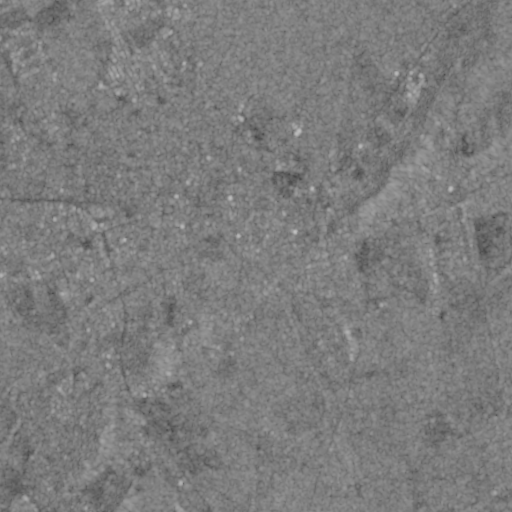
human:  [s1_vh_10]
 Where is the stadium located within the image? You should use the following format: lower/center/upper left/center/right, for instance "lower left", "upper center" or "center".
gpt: The stadium is located in the center left of the image.
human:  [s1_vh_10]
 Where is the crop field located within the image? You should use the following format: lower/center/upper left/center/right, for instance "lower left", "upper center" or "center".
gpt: There is no crop field in the image.

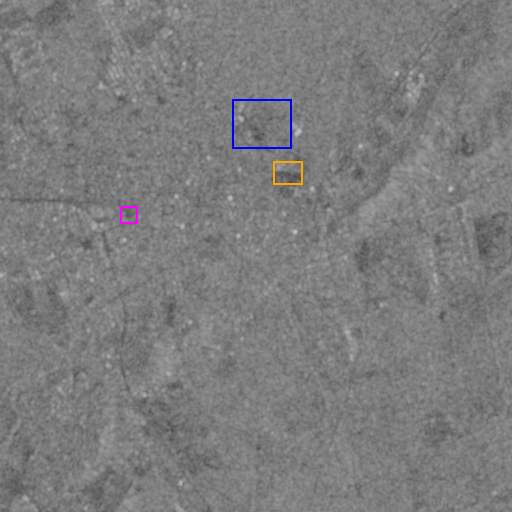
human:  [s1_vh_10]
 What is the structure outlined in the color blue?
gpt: The structure outlined in blue is a park.
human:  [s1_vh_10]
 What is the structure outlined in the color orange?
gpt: The structure outlined in orange is a parking lot.
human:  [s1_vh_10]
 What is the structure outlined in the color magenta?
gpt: The structure outlined in magenta is a stadium.
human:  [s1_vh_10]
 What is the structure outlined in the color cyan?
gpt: There is no cyan outline.